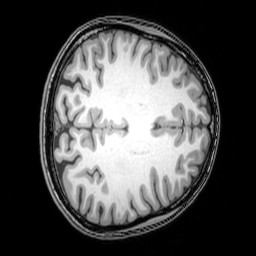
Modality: T1w
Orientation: axial
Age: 23
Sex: female
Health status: healthy
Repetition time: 0.081 s
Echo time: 0.037 s